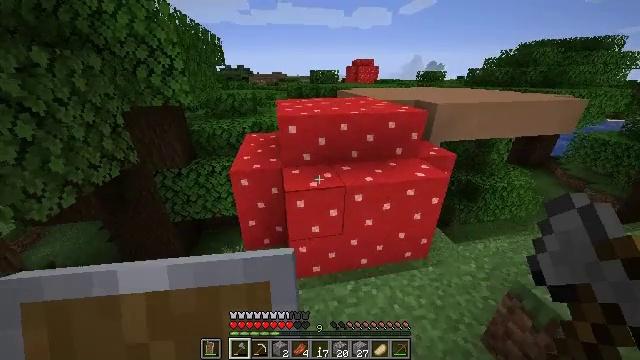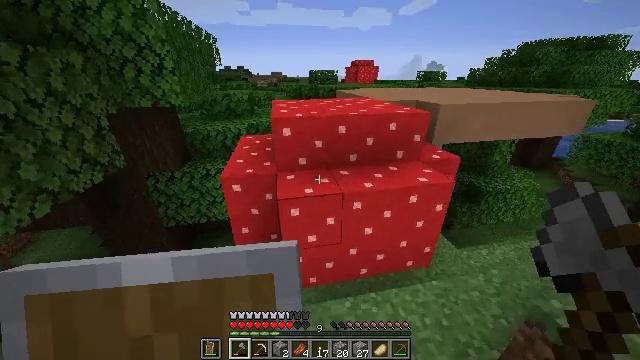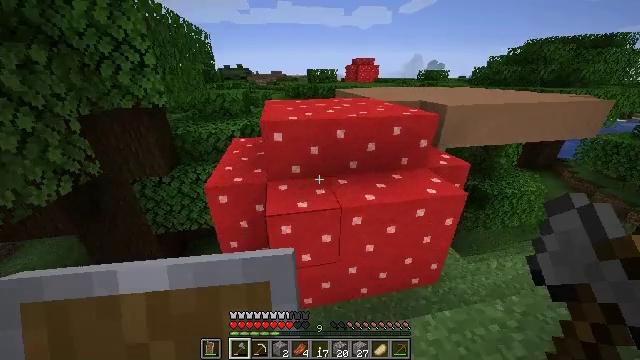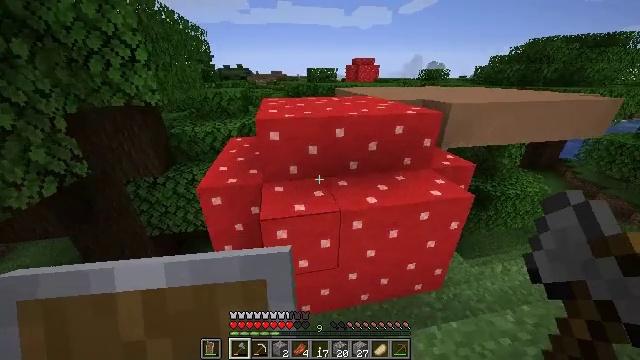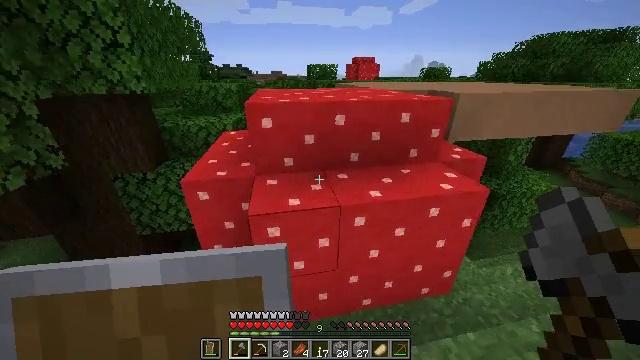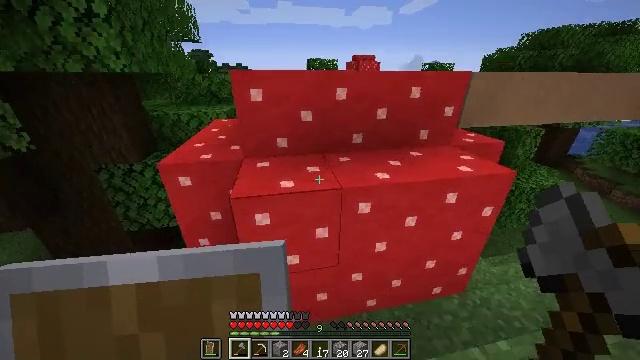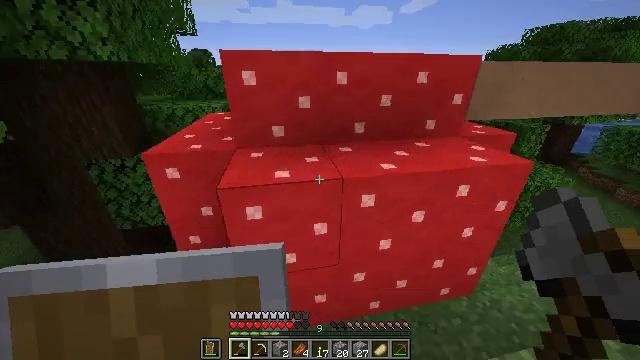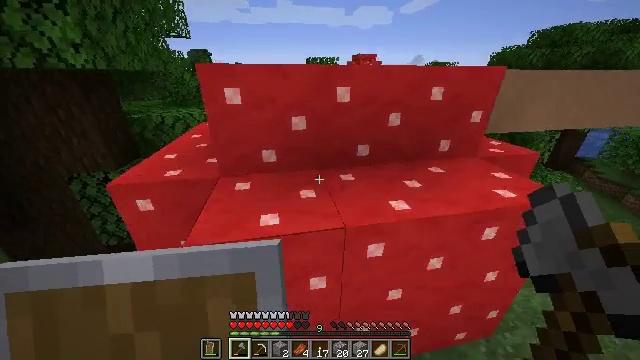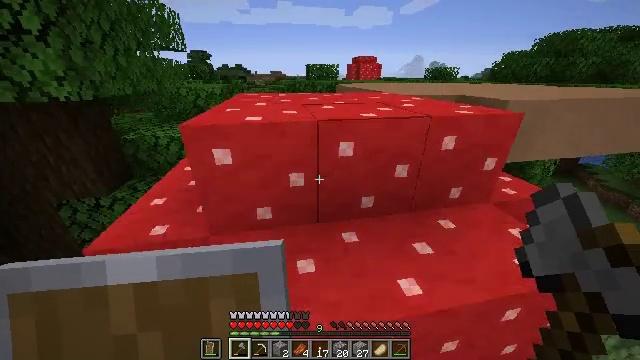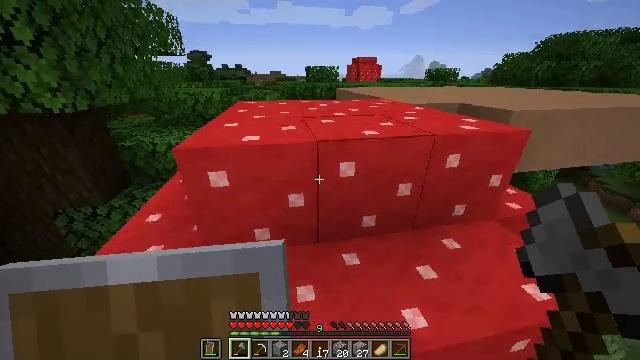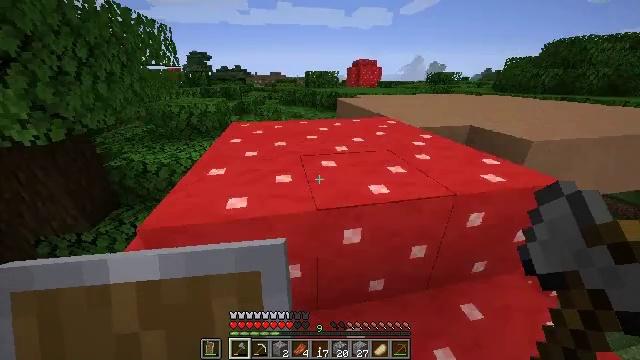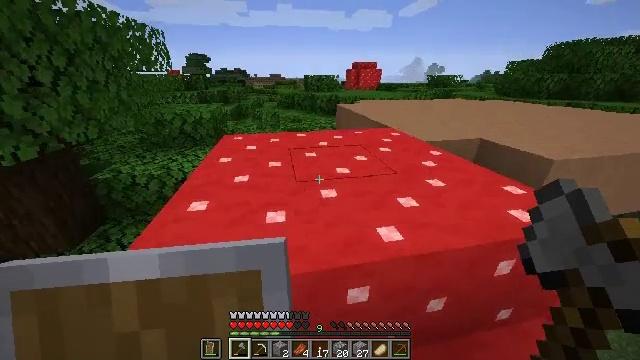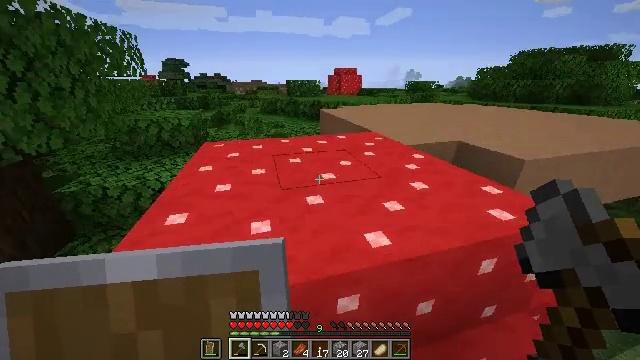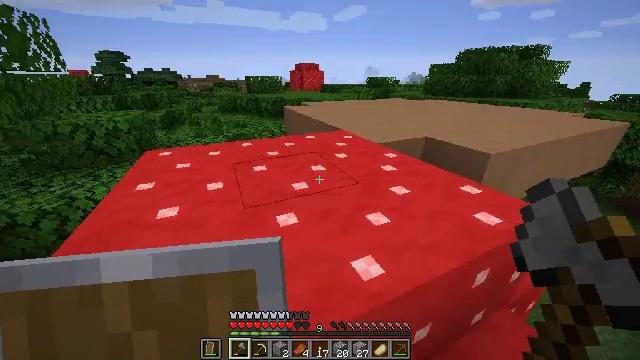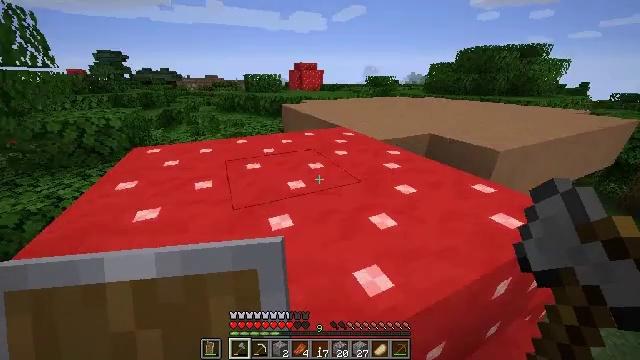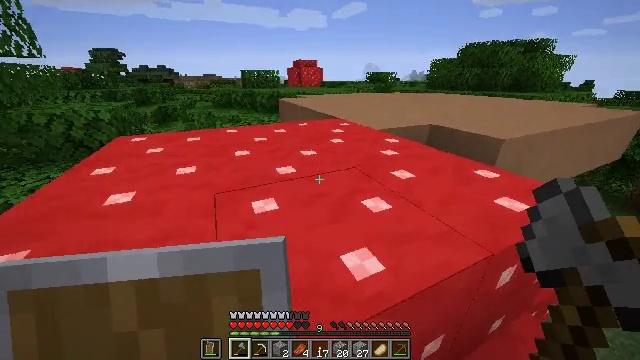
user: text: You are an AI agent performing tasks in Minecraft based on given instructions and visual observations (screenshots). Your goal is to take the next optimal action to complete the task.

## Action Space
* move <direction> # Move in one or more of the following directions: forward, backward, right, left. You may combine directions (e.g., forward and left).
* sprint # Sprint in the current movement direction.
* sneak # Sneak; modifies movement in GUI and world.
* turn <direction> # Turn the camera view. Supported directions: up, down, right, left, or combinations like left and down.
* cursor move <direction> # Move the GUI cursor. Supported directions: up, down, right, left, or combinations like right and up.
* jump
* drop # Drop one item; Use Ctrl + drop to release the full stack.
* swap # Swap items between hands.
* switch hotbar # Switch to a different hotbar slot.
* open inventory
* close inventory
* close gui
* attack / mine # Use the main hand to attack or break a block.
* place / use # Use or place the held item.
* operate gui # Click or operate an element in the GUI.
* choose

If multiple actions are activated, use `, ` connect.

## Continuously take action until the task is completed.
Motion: motion action
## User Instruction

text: Destroy the brown mushroom block for resources.
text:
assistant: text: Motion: move forward
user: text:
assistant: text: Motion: move forward
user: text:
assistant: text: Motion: move forward
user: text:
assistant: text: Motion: move forward
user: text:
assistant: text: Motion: move forward
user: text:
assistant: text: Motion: move forward
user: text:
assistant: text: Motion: move forward, jump
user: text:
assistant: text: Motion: move forward, jump
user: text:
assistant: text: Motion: move forward, jump
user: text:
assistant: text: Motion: move forward, jump
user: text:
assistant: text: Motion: move forward, jump
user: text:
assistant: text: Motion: move forward, turn right and up, jump
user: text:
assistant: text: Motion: move forward, sprint, turn right, jump
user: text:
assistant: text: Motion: move forward, sprint, jump
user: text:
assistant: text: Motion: move forward, sprint, jump
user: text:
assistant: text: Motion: move forward, sprint, jump
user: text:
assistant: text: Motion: move forward, sprint, jump
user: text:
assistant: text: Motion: move forward, sprint, jump
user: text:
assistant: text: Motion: move forward and move left, sprint, jump
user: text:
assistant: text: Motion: move forward and move left, sprint, jump
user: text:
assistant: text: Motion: move forward and move left, sprint, jump
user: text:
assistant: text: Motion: move forward and move left, sprint, jump
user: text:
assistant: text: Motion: move forward and move left, sprint
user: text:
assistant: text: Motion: move forward, sprint
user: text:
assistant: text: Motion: move forward, sprint
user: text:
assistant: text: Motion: move forward, sprint
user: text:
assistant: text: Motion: move forward, sprint
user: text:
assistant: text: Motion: move forward, sprint
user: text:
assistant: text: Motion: move forward, sprint, turn right and down
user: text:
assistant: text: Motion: move forward, sprint, turn right and down